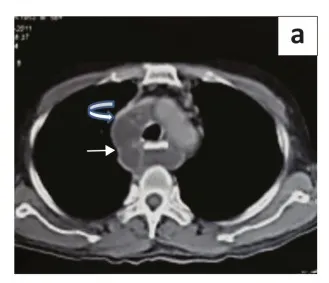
Axial sections of contrast-enhanced CT scan of the chest and abdomen (a-d) show the pseudocyst in the visceral compartment of the mediastinum abutting the superior vena cava (curved arrow in a) and descending thoracic aorta, with anterior displacement of the oesophagus (curved arrow in c). It is extending into the abdomen through the oesophageal hiatus (white arrow in c) where it is seen arising from the body of pancreas (white arrow in d). Ascites (curved arrow in d), bilateral pleural effusions and left lower lobe consolidation (asterisk in c) are also noted.
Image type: radiology (ct)